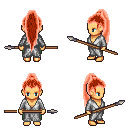
a pixel art fantasy rpg character, female body template, human, tanned skin, white robe, teal pants, red extra-long topknot hairstyle, spear, four views (front, back, left, right), 2x2 character sprite sheet, small pixel art, hard edges, no anti-aliasing